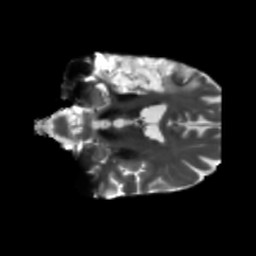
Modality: T2w
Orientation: coronal
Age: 56
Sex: male
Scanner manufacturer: siemens
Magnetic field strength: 3 T
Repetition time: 5.47 s
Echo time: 0.0854 s